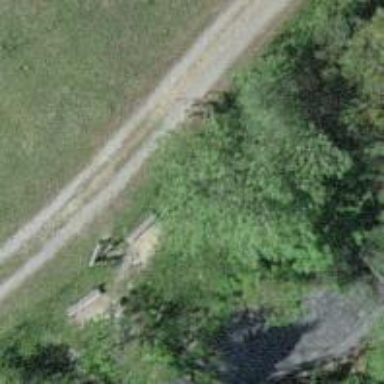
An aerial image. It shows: Brown bench.